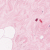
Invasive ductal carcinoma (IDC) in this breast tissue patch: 0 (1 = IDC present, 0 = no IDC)